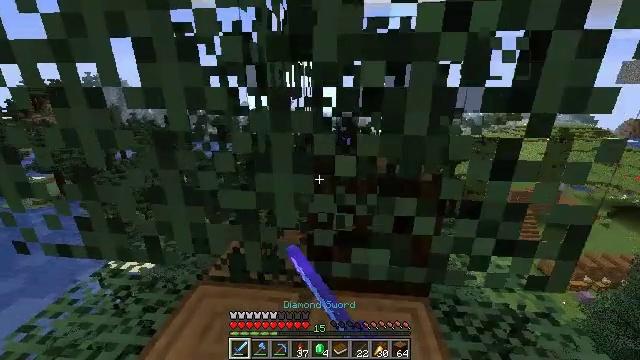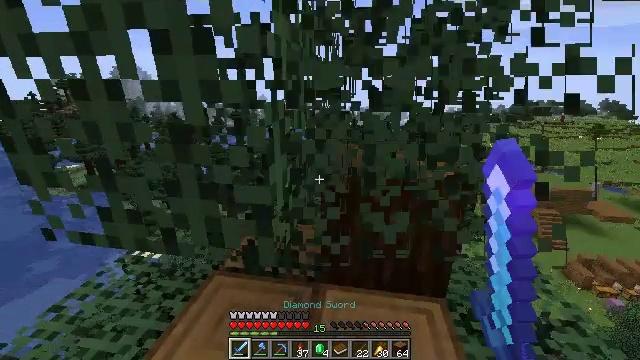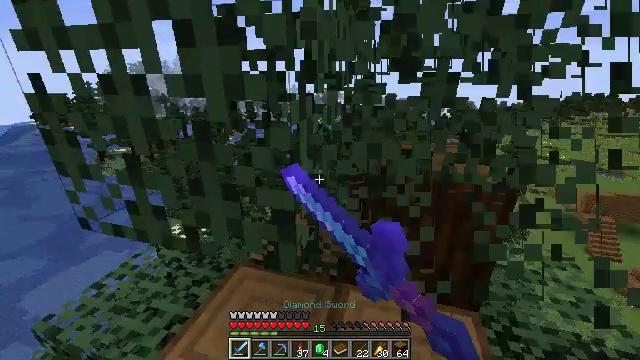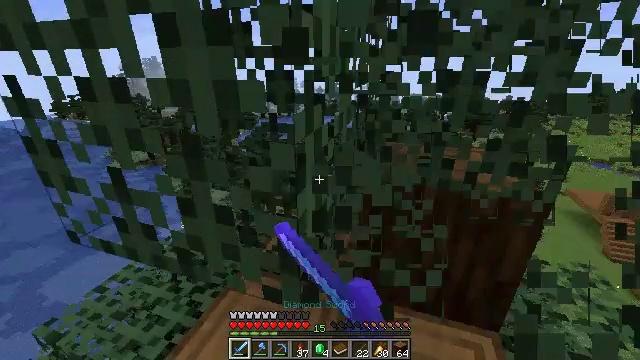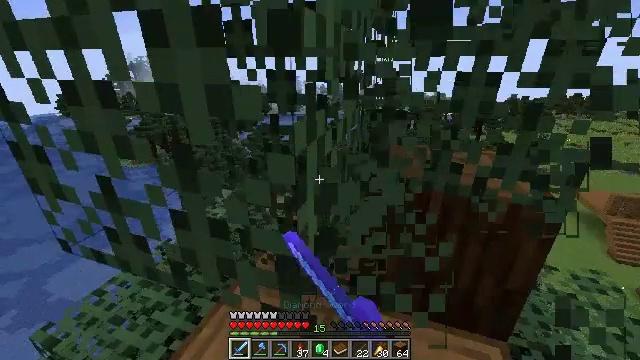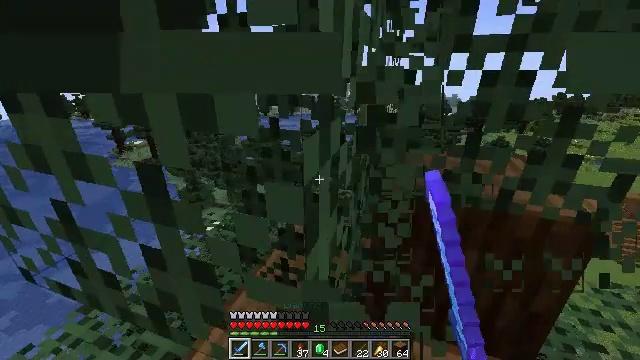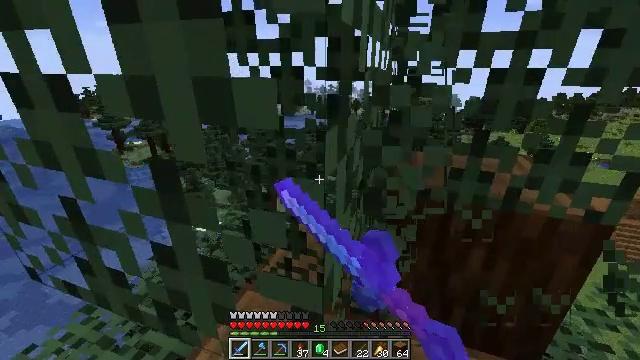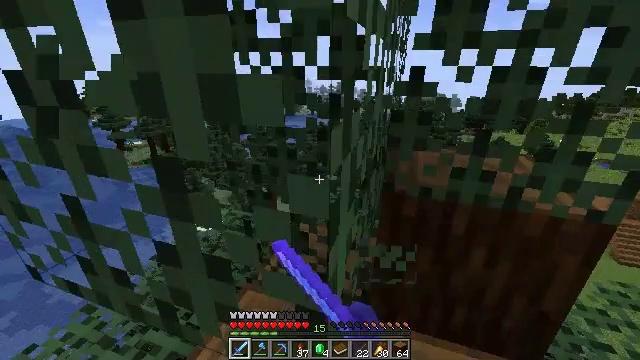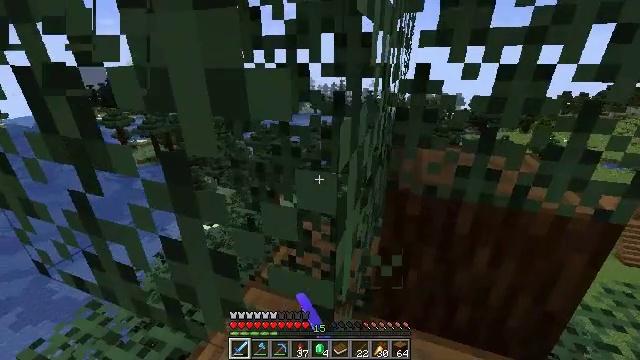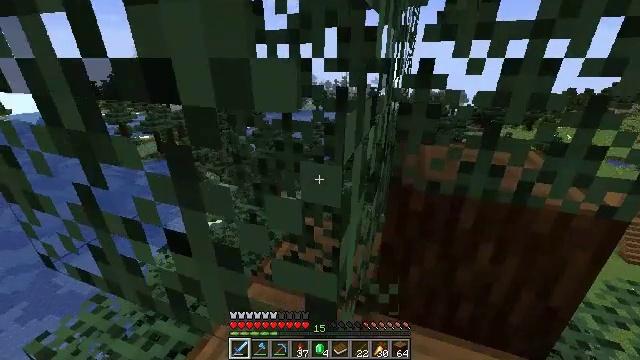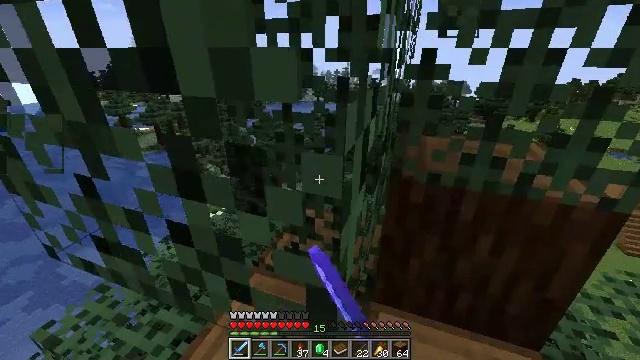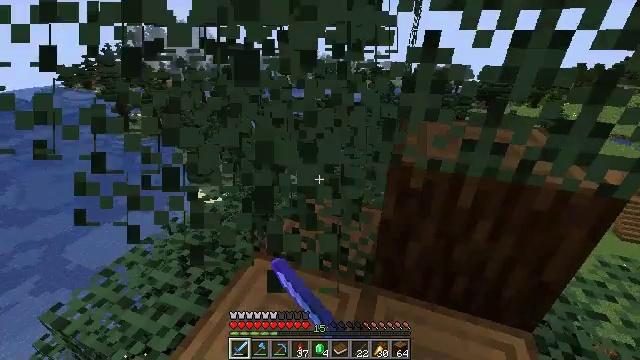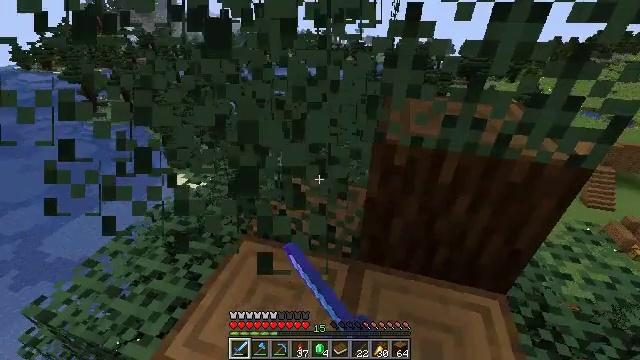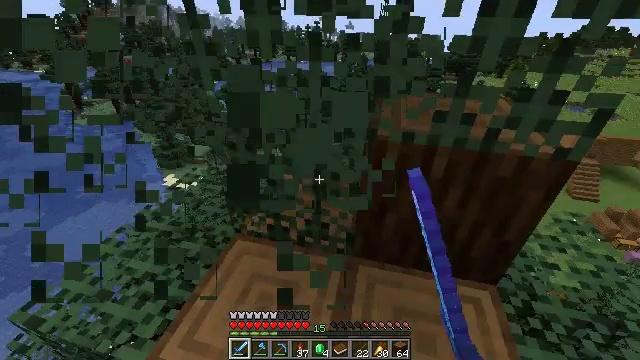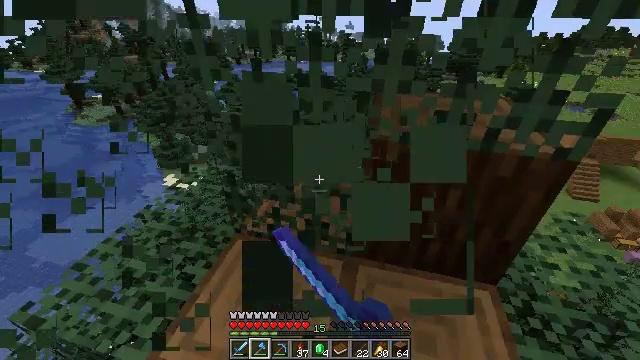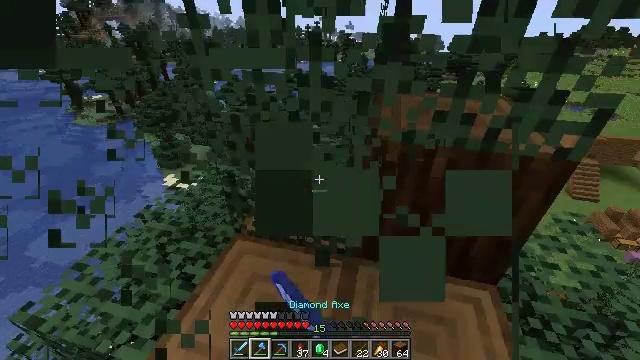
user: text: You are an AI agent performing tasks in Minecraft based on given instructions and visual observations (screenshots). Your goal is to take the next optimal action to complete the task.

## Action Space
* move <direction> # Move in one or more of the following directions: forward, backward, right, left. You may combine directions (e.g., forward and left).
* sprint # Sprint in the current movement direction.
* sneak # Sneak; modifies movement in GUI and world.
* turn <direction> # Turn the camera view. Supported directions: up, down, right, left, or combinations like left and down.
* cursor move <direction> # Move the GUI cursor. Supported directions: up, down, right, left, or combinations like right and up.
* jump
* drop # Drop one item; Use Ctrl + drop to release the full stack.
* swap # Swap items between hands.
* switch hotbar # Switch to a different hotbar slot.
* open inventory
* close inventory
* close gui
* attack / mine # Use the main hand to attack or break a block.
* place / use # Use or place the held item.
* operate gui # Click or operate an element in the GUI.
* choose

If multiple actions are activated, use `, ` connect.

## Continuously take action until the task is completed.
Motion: motion action
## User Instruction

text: Gather spruce leaves to collect foliage.
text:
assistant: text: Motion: turn left and down, attack / mine
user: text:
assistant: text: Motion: move forward, turn left and down, attack / mine
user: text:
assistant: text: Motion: move forward, turn left, attack / mine
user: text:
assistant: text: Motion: move forward, attack / mine
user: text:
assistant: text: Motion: attack / mine
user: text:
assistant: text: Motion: attack / mine
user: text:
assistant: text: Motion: attack / mine
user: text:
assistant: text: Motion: attack / mine
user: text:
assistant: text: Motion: attack / mine
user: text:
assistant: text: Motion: turn down, attack / mine
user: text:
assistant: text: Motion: turn down, attack / mine
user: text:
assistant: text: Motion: turn right and down, attack / mine
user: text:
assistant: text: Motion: turn right, attack / mine
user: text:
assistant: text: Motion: attack / mine, switch to hotbar 2
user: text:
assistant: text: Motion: attack / mine, switch to hotbar 2
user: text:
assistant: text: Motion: switch to hotbar 2